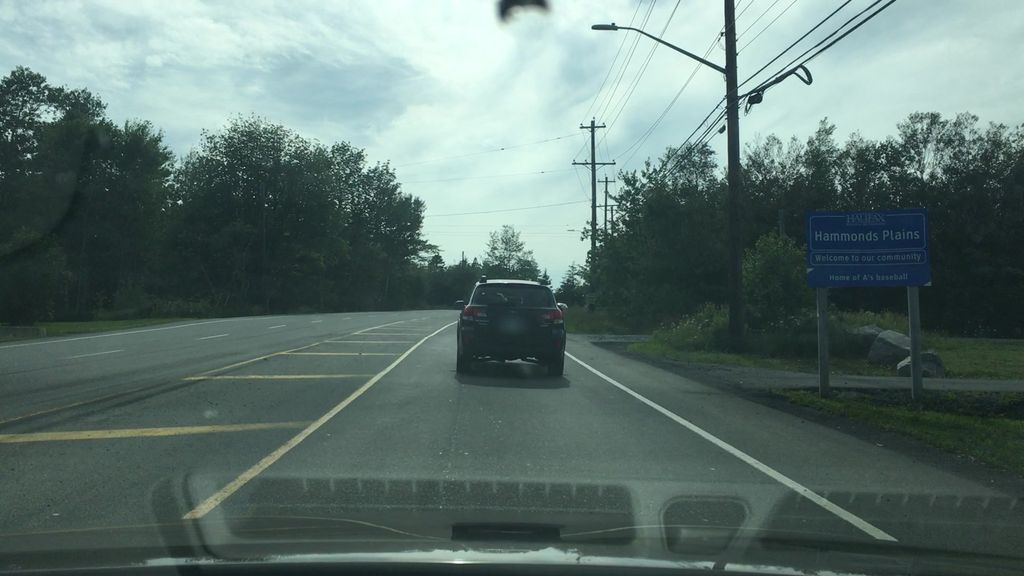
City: halifax